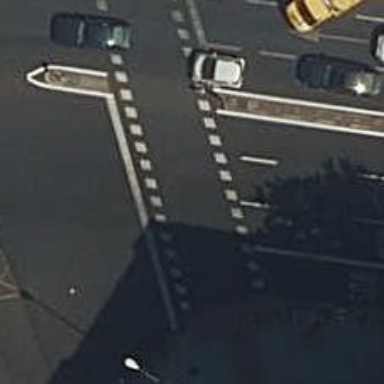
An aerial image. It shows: Road with traffic signals at the crossing.